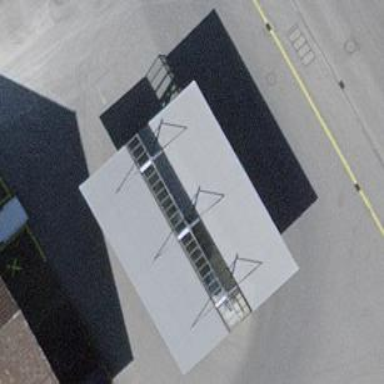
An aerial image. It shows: View of roof of building.